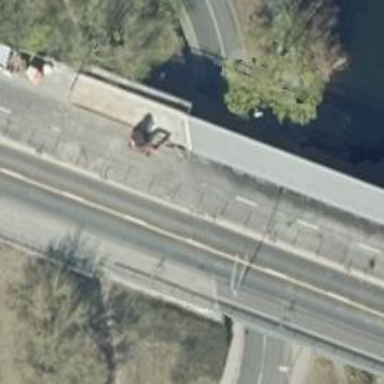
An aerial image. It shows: Secondary road crossing bridge with beam structure. The surface of the bridge is asphalt.